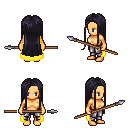
a pixel art fantasy rpg character, female body template, human, tanned skin, yellow cape, metal pants, raven extra-long hairstyle, spear, four views (front, back, left, right), 2x2 character sprite sheet, small pixel art, hard edges, no anti-aliasing